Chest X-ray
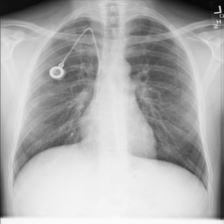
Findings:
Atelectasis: negative
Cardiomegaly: negative
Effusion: negative
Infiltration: negative
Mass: negative
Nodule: negative
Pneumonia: negative
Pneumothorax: negative
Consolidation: negative
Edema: negative
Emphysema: negative
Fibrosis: negative
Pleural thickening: negative
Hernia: negative